Question: I'm beginning to code in C. My code is as follows:
'''
#include <stdio.h>
#include <stdlib.h>
#include <string.h>
#define MAX_STR_LEN 256
#define MAX_BOOKS 256
struct book{
int ID;
char *name;
char *dateIn;
char *dateOut;
};
struct book books[MAX_BOOKS];
/* PROTOTYPE OF FUNCTIONS */
int readBookFile();
void printBookList();
int main(int argc, char **argv)
{
int isOK = 0;
isOK = readBookFile();
printBookList();
system("pause");
return 0;
}
int readBookFile()
{
/* FileStream for the Library File */
FILE *bookFile;
/* allocation of the buffer for every line in the File */
char *buf = malloc(MAX_STR_LEN);
char *tmp;
/* if the space could not be allocaed, return an error */
if (buf == NULL) {
printf ("No memory
");
return 1;
}
if ( ( bookFile = fopen( "library.dat", "r" ) ) == NULL ) //Reading a file
{
printf( "File could not be opened.
" );
}
int i = 0;
while (fgets(buf, 255, bookFile) != NULL)
{
if ((strlen(buf)>0) && (buf[strlen (buf) - 1] == '
'))
buf[strlen (buf) - 1] = '';
tmp = strtok(buf, ";");
books[i].ID = atoi(tmp);
tmp = strtok(NULL, ";");
books[i].name = tmp;
tmp = strtok(NULL, ";");
books[i].dateIn = tmp;
tmp = strtok(NULL, ";");
books[i].dateOut = tmp;
//tempBook.ID = atoi(buf);
printf("index i= %i ID: %i, %s, %s, %s
",i, books[i].ID , books[i].name, books[i].dateIn , books[i].dateOut);
i++;
}
//free(buf);
fclose(bookFile);
return 0;
}
void printBookList()
{
int i;
//i = sizeof(books) / sizeof(books[0]);
//printf ("%i
", i);
for (i = 0; i <= sizeof(books); i++)
{
if (books[i].ID != 0)
printf("index i= %i ID: %i, %s, %s, %s
",i, books[i].ID , books[i].name, books[i].dateIn , books[i].dateOut);
else
break;
}
}
'''
The problem is, that after readBookFile() ends, the Array of my struct is full of the last value of the input file..
My input file is:
'''
1;das erste Buch; <PHONE>; <PHONE>
2;das Zweite Buch; <PHONE>; <PHONE>
3;das dritte Buch; <PHONE>; <PHONE>
4;das vierte Buch; <PHONE>; <PHONE>
5;das funfte Buch; <PHONE>; <PHONE>
6;das sechste Buch; <PHONE>; <PHONE>
'''
so in the readBookFile function the printf returns the correct values, but in the printBooksList() function all values seem to have changed to the last line of my inputfile.

Can anyone explain this to me and maybe point me in the right direction?
Thanks a lot
Hagbart
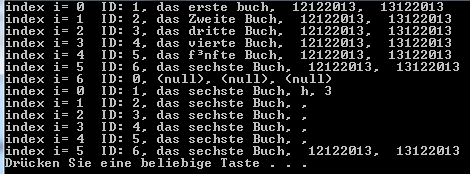
Answer: In the while loop:
'''
while (fgets(buf, 255, bookFile) != NULL)
'''
you are copying into the memory location of buffer new contents from file. As tmp points to a certain point in the buffer, its contents are being replaced too.
'''
tmp = strtok(NULL, ";");
books[i].name = tmp;
'''
You should allocate memory for each struct of the array and then use strcopy.
You can find an explanation of differences between strcpy and strdup here:
<URL>